Field crop: maize
Growth stage: 2
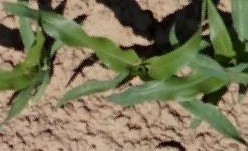
Species: maize